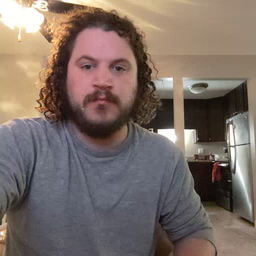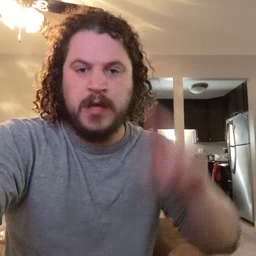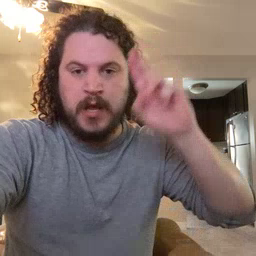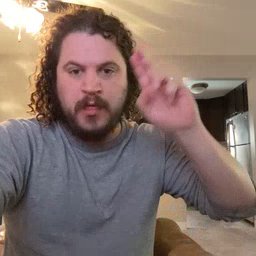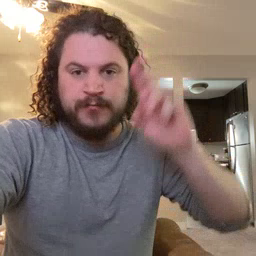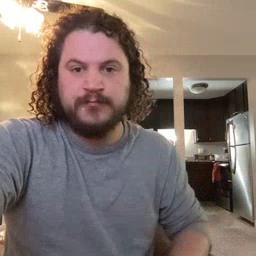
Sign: uncle